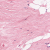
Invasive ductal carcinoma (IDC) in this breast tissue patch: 0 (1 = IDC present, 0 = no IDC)